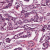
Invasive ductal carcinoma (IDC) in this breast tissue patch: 1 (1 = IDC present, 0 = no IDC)